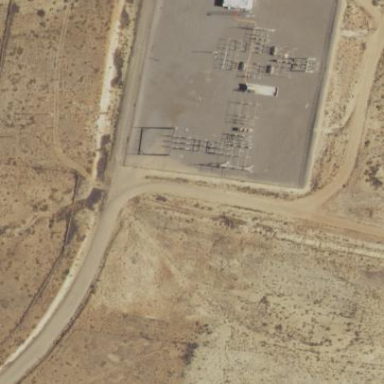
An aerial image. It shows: Distribution level power substation surrounded by fence.